八年级 · 度量几何学
将一副直尺中的两块三角板按如图所示的方式放置, 且满足 $A C / / D E$, 则 $\angle A H C$ 的度数为 $(\quad)$

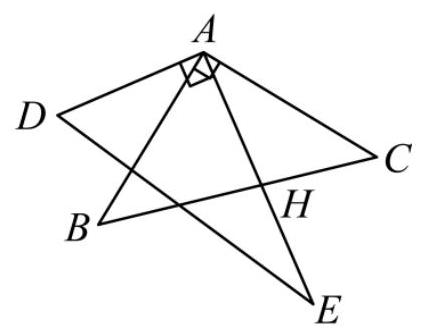
$75^{\circ}$
B. $95^{\circ}$
C. $105^{\circ}$
D. $125^{\circ}$
答案: C